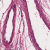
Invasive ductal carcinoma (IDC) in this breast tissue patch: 1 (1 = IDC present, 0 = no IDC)